Interaction volume radius: 10 \u00c5
Interaction volume height: 15 \u00c5
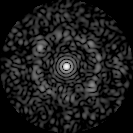
Disorder parameter: 0.7446